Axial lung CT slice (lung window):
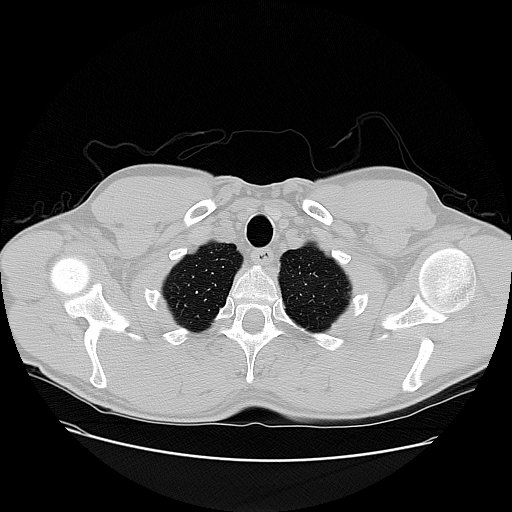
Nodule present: no